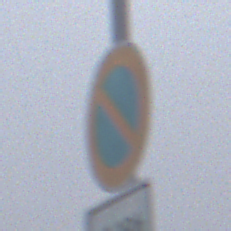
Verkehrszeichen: EingeschraenktesHalteverbot
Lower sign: ZeitangabenOhneBeschraenkungAufWochentage1
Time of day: MorningAfternoon
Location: Outdoor (RoadRail)
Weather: Overcast
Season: NotSpecified
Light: Natural